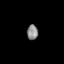
Tissue: skin
Cell type: Epithelial cells
Senescence score: 0.1994
Nuclear area (px): 164
Mean DAPI intensity: 135.902